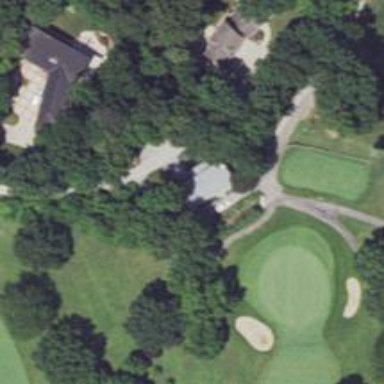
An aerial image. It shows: Path designated for golf carts.